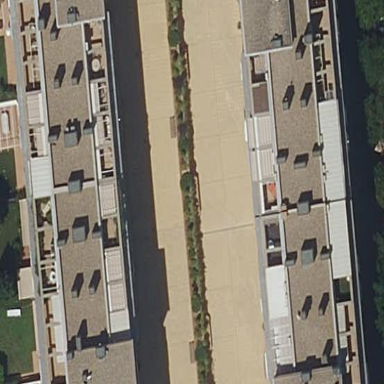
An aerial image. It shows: View of apartment building.